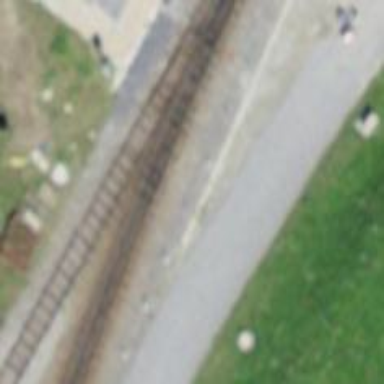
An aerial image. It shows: Preserved narrow-gauge railway with one track.